Field crop: maize
Growth stage: 2
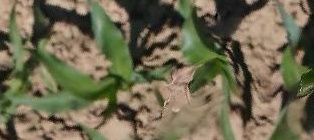
Species: maize